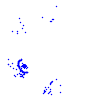
Particle: proton